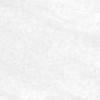
Label: no_change